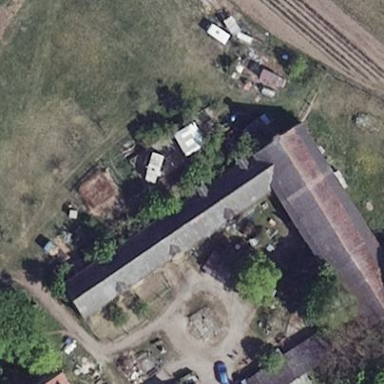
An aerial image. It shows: Gabled roof on farm auxiliary building.